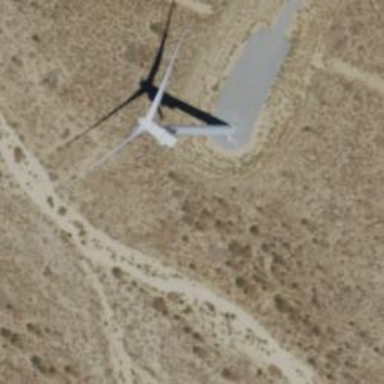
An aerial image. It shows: Wind generator powered by Vestas horizontal axis wind turbine.